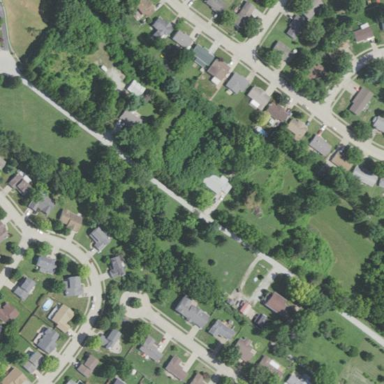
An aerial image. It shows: Single-family residential area.